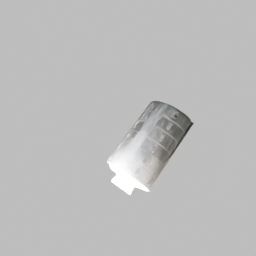
Label: architecture